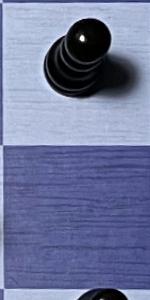
Label: Empty